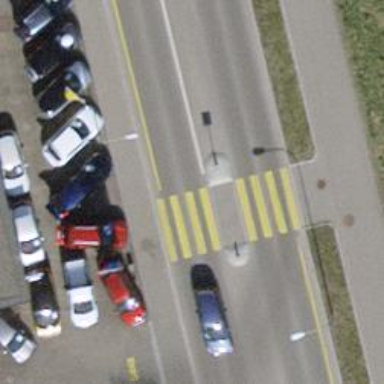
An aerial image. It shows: Asphalt road designated as primary highway with separate sidewalks and cycle paths.